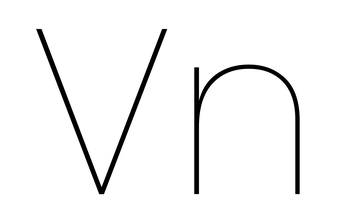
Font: Poppins-Thin